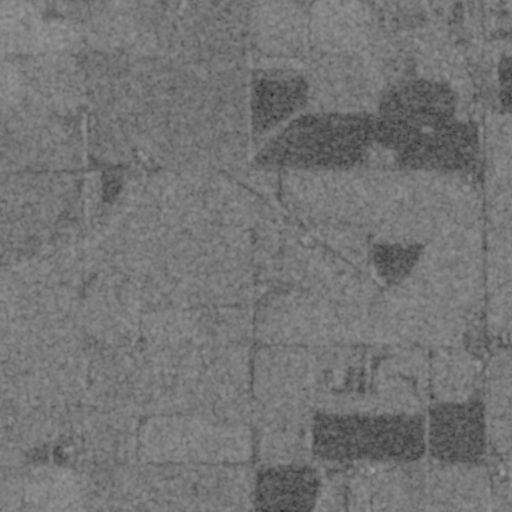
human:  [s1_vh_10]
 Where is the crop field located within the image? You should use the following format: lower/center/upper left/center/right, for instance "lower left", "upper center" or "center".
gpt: The crop field is located in the lower left of the image.
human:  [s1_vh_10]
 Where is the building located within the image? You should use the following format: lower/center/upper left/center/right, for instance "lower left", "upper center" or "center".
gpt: The building is located in the lower center of the image.
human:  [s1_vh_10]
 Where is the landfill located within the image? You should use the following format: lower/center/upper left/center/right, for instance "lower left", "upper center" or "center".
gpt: There is no landfill in the image.

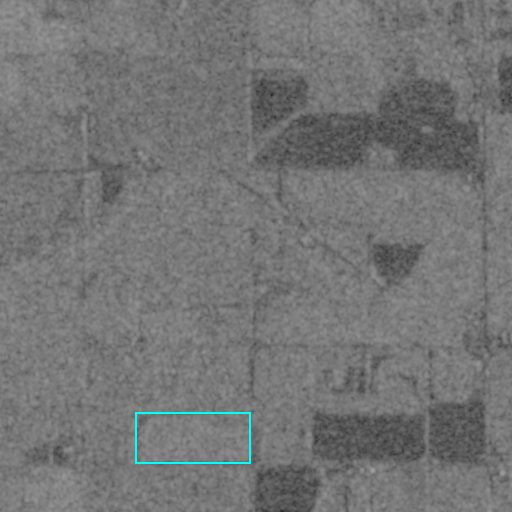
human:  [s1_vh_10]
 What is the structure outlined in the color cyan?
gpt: The structure outlined in cyan is a crop field.
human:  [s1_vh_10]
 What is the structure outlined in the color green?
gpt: There is no green outline.